Field crop: maize
Growth stage: 2
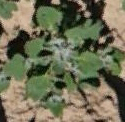
Species: chenopodium